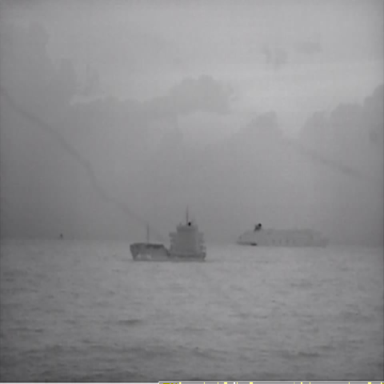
There is a liner in the infrared image.